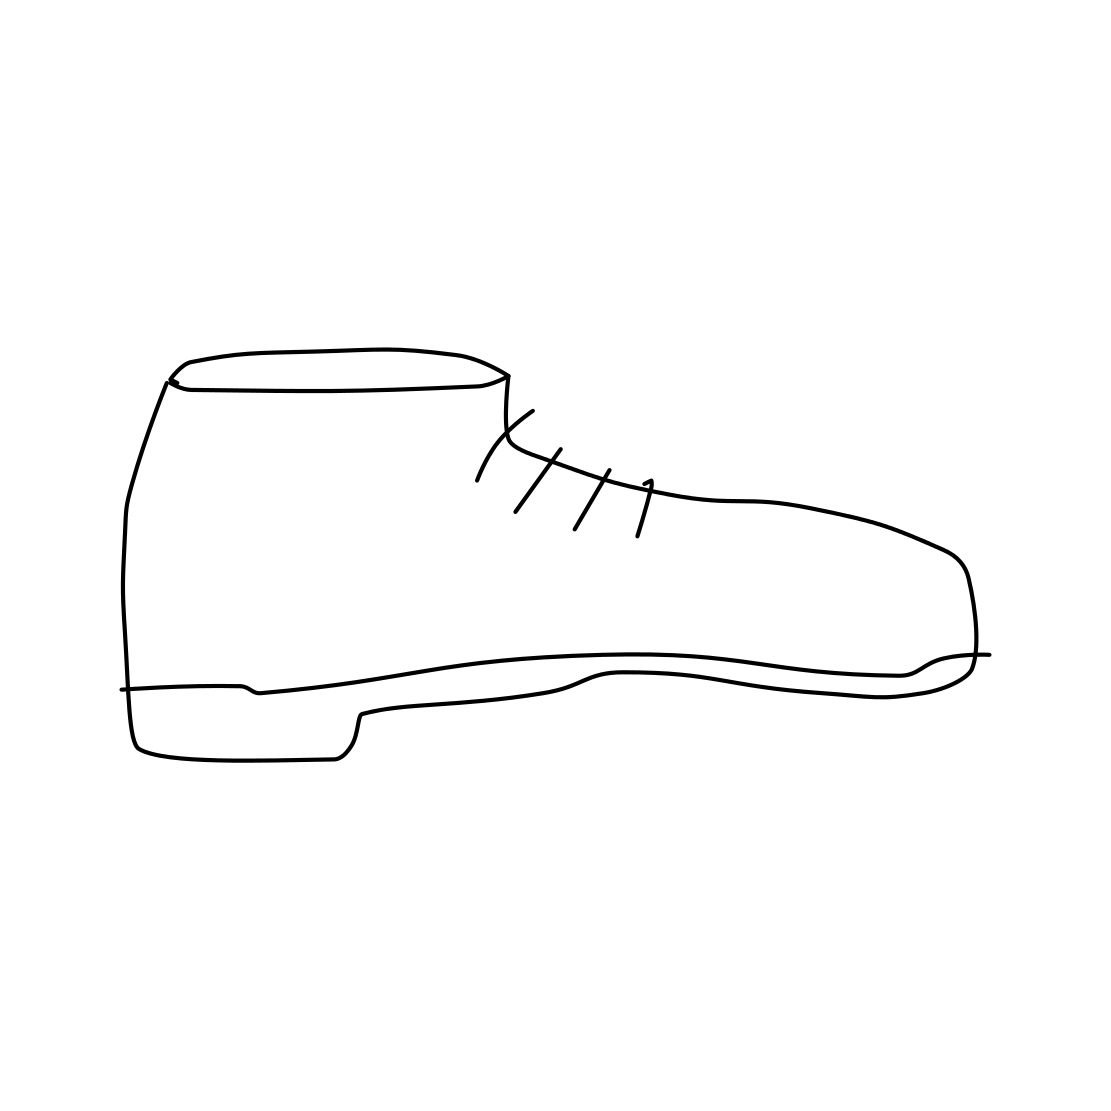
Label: shoe